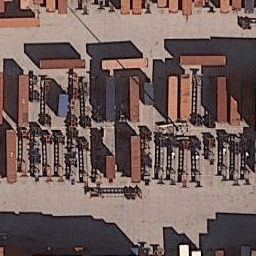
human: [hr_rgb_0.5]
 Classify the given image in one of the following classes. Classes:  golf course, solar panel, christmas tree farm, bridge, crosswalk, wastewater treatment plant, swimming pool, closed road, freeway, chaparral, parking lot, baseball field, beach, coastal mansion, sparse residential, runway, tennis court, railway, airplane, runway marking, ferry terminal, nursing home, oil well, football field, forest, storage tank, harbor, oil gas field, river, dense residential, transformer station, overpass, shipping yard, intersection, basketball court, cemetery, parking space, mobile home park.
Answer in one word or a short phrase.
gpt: shipping yard